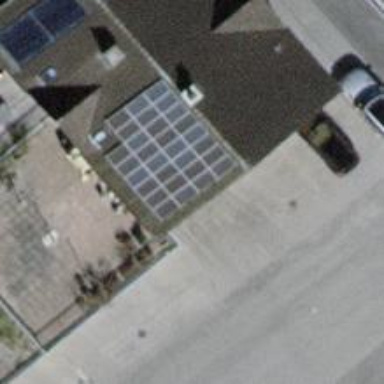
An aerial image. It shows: Small solar photovoltaic panel generator installed on roof.